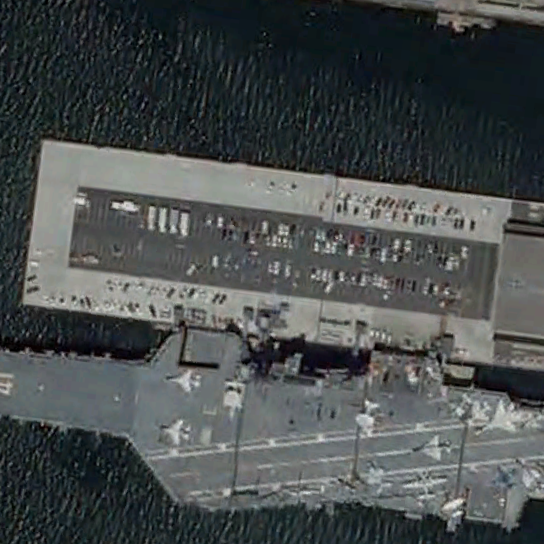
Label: Midway-class_aircraft_carrier